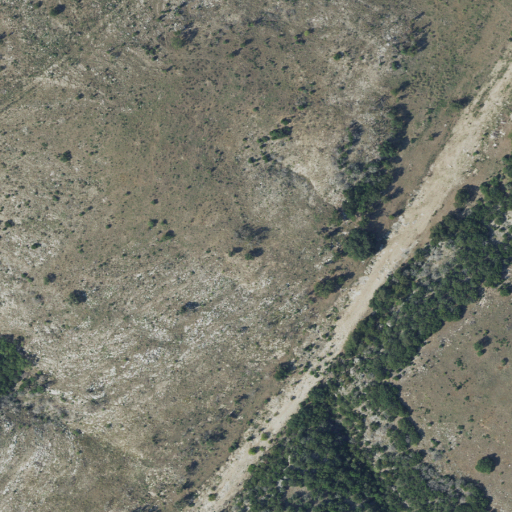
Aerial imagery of cliff(s) in Texas named Chimney Bluff containing shrub, evergreen forest, grassland, and deciduous forest